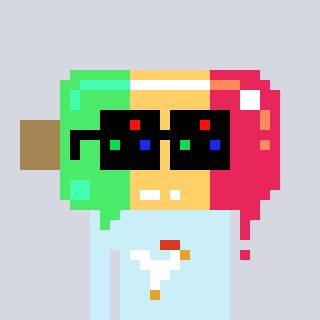
a pixel art character with square black sunglasses, a icepop-shaped head and a cold-colored body on a cool background